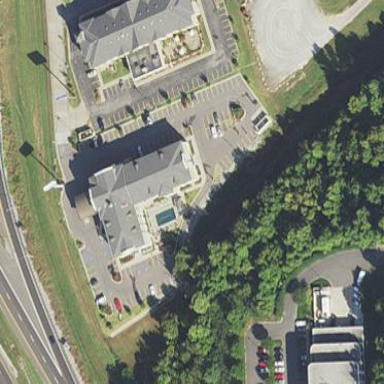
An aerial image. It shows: Hotel building.